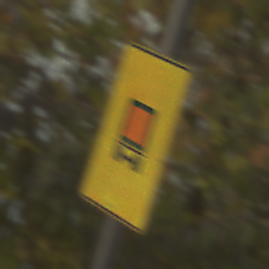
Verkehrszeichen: KennzeichnungspflichtigeFahrzeugeGefaehrlicheGueterOhnePfeilsymbol
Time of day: SunriseSunset
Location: Outdoor (Nature)
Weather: PartlyCloudy
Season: NotSpecified
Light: Natural